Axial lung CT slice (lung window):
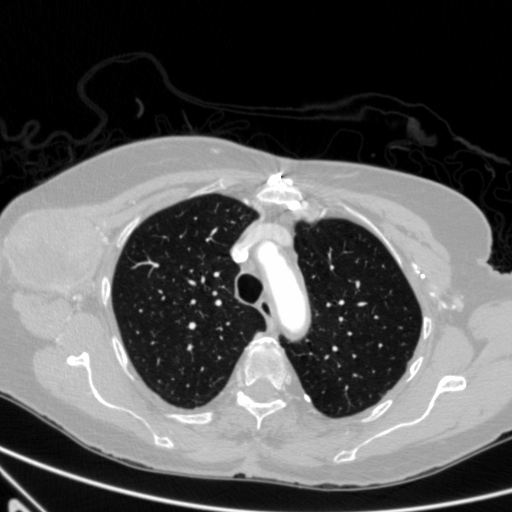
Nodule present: no